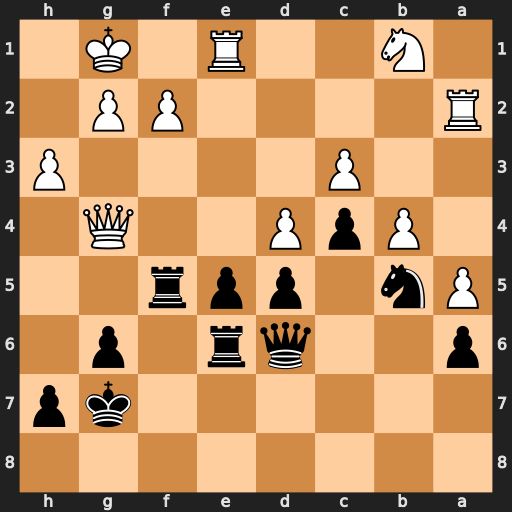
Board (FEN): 8/6kp/p2qr1p1/Pn1ppr2/1PpP2Q1/2P4P/R4PP1/1N2R1K1
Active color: b
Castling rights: -
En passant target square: -
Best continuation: exd4 Rxe6 Qxe6